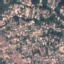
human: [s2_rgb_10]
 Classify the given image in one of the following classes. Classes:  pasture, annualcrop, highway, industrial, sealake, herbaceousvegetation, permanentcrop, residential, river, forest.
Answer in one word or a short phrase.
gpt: Residential